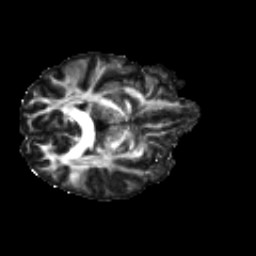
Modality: FA
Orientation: axial
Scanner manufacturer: siemens
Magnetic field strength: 3 T
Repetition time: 4.16 s
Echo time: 0.0806 s